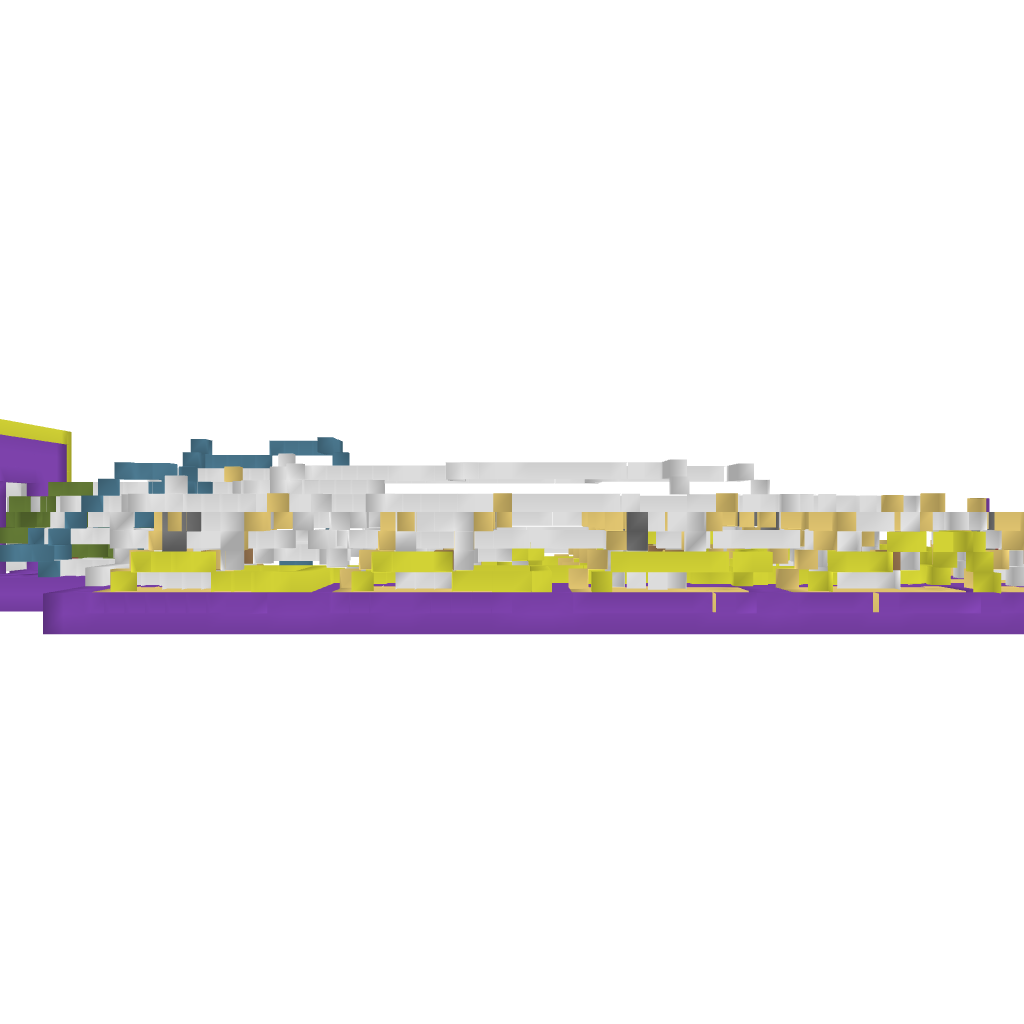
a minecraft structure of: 4x4 Screen bad low quality